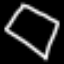
Label: diamond